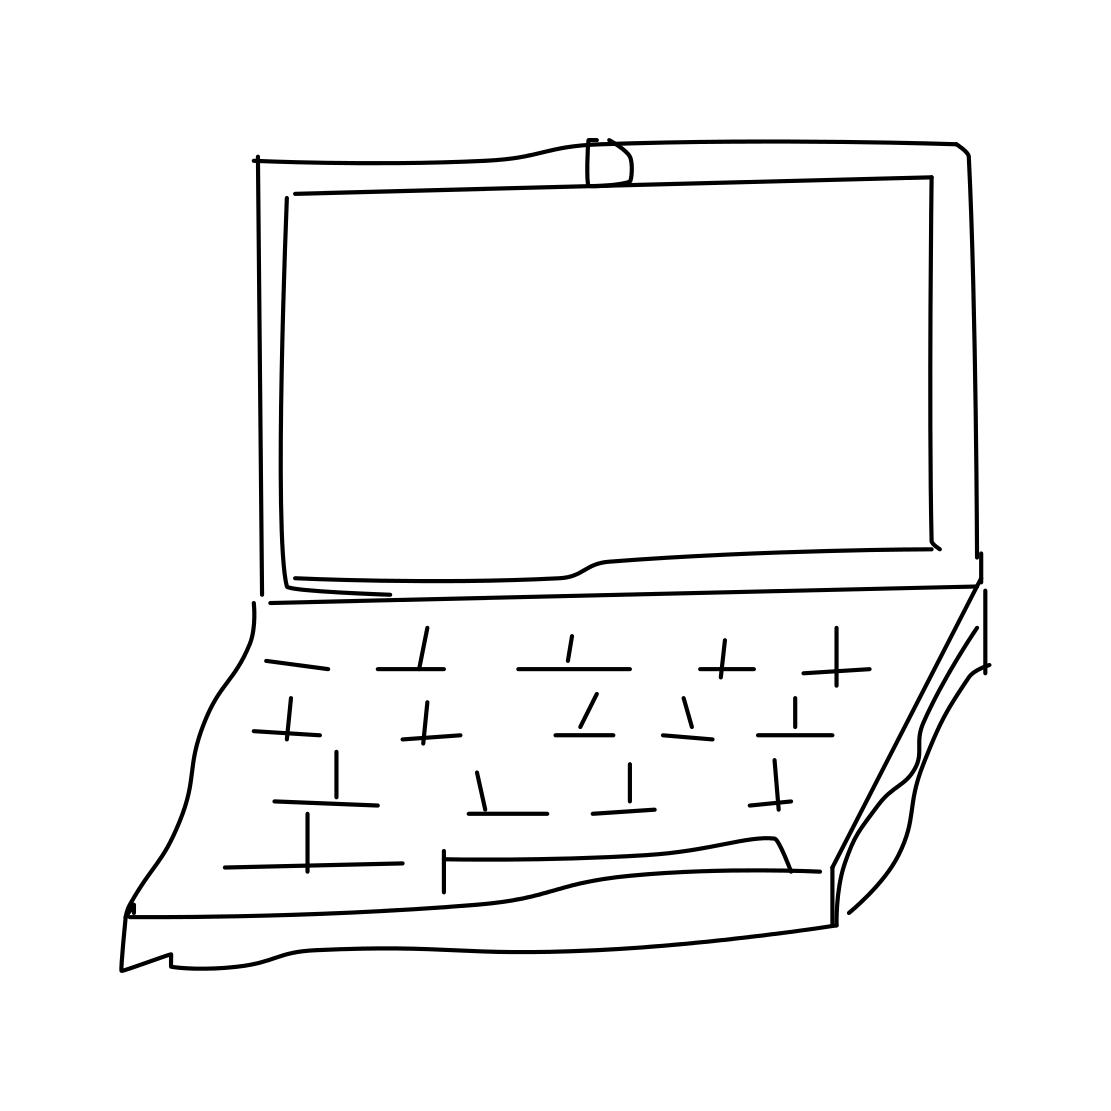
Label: laptop